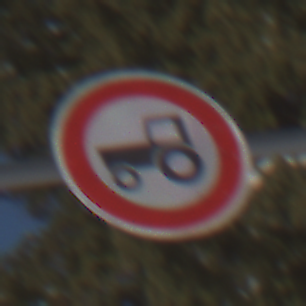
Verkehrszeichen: VerbotKraftfahrzeugeZuegeNichtSchneller25
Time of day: MorningAfternoon
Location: Outdoor (Special)
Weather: Clear
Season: Winter
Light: Natural